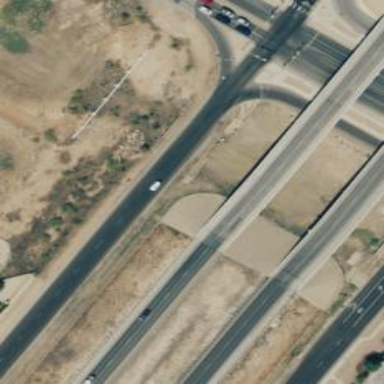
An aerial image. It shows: Tertiary road crossing over bridge with frontage road alongside.